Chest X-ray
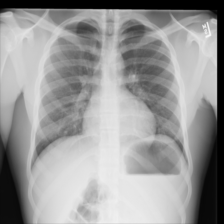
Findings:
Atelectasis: negative
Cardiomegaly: negative
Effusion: negative
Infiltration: negative
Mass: negative
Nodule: negative
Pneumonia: negative
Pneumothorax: negative
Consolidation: negative
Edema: negative
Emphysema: negative
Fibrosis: negative
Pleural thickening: negative
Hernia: negative